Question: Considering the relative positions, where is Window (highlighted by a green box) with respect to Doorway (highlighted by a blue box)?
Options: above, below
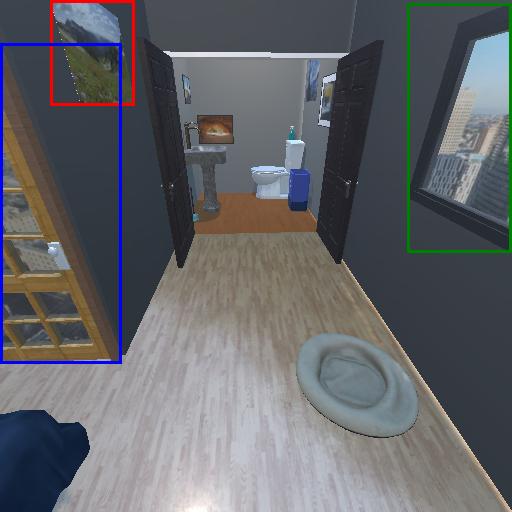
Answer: above